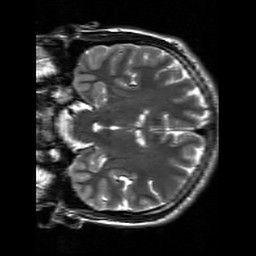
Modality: T2w
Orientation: coronal
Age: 25
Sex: male
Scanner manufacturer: siemens
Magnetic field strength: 3 T
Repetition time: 7 s
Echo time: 0.09 s